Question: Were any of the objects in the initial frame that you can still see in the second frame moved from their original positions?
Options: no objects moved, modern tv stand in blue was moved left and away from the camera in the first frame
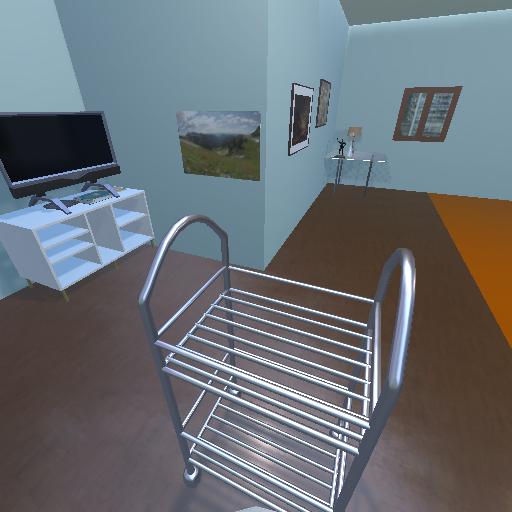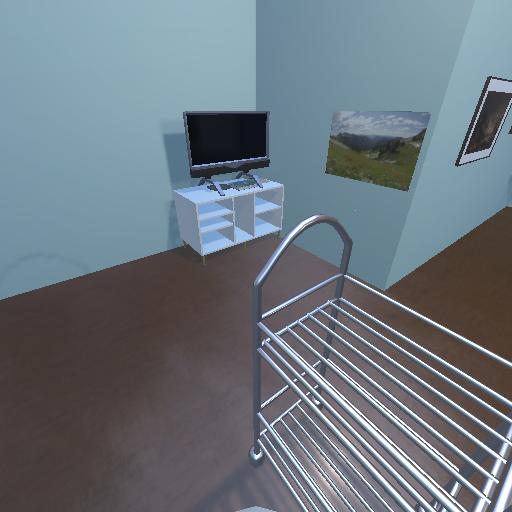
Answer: no objects moved